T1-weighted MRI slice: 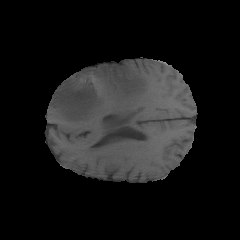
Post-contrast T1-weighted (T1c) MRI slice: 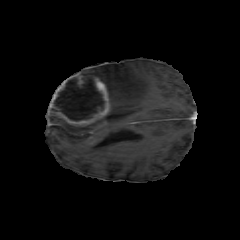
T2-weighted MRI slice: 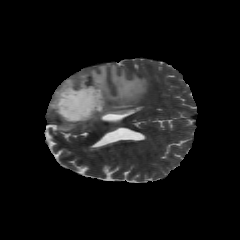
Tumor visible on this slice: yes